Question: I want prevent users from possibility to delete a name by accident from the list.. It should be possible to delete a name by clicking only on [x]...

Thanks
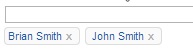
Answer: You might want to reconsider that plan :-) - the behavior of the dojo value picker in any other application is to make the full entry a click target - since you don't control other applications, you create an interaction inconsistency that will rather annoy users.
... But if you have to:
The Dojo UI interaction is deeply wired into that control and can't be changed easily. Your sensible option is to take the source of the control and create your own dojo/dijiit widget. Since dojo supports name spaces, that can coexist with the default control. Check the dojo documentation. It contains tutorials how to do that.
You might find there are better uses for your time.